Question: You can see on one group there is horizontal grey margin, on the other there is none.
How can I make the margin consistent across the facets?
'''
expand.grid(x=1:3, y=1:3)
a<-expand.grid(x=1:3, y=1:3)
a$value=rnorm(9)
a$group=1
b<-expand.grid(x=3, y=1:3)
b$value=rnorm(3)
b$group=2
c<-rbind(a,b)
ggplot(c, aes(x=factor(x), y=factor(y), fill=value)) +
geom_tile() + facet_grid(.~group, scale="free_x", space="free_x")
'''
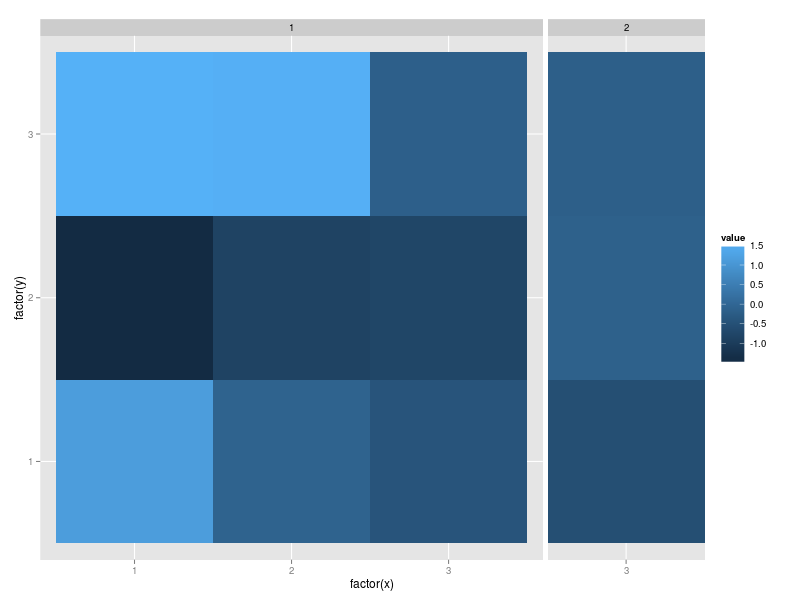
Answer: You should add 'expand=c(0,0)' inside the 'scale_x_discrete()' and 'scale_y_discrete()' to remove grey area.
'''
+scale_x_discrete(expand=c(0,0))+
scale_y_discrete(expand=c(0,0))
'''